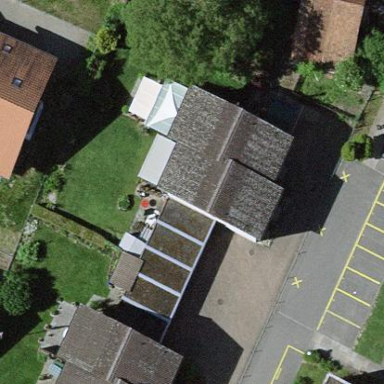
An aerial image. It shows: Terrace building.